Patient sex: M
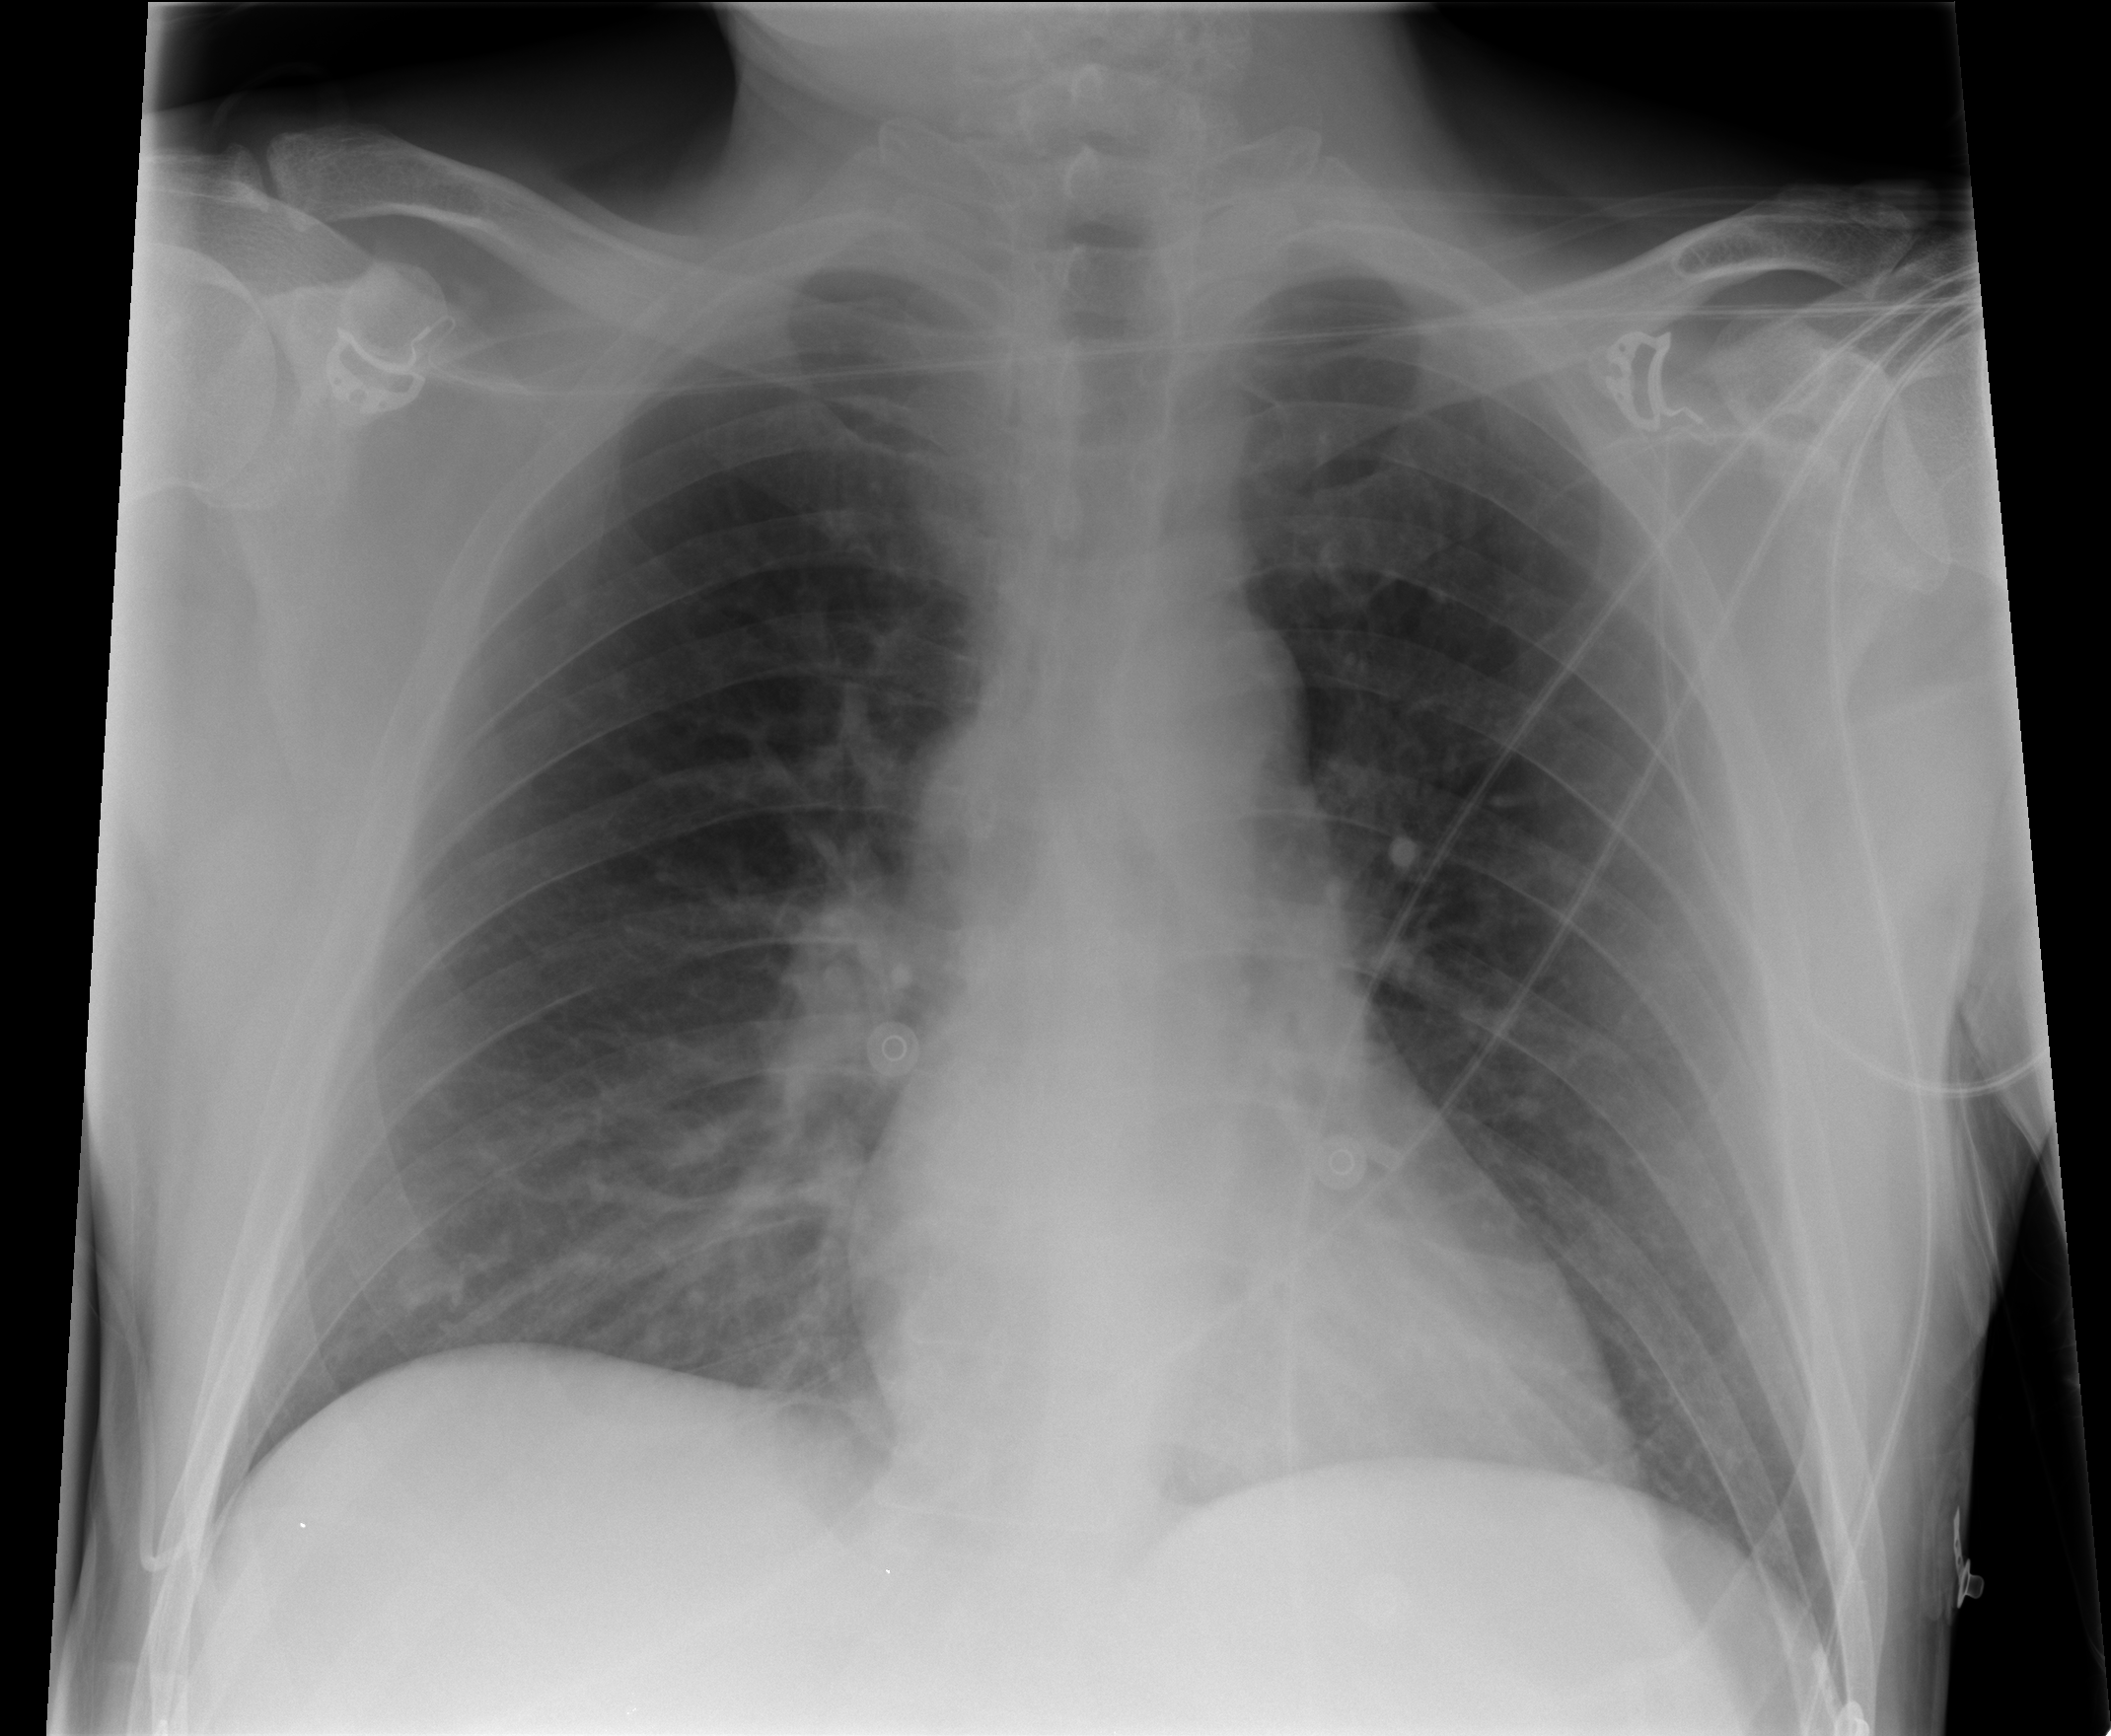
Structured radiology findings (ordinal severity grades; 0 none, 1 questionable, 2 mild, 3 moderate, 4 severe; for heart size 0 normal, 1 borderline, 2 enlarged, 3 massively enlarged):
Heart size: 0
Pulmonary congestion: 0
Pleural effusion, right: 0
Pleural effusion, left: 0
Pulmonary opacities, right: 0
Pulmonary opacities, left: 0
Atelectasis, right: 2
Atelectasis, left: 1